Field crop: maize
Growth stage: 2
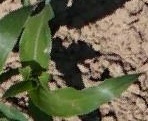
Species: maize